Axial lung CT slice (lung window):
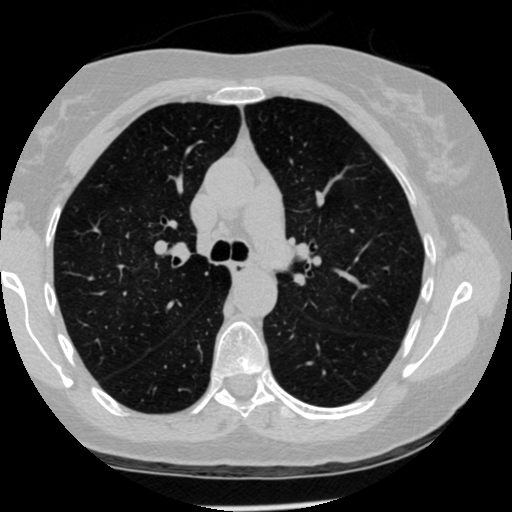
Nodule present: yes
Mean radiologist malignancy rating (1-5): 3